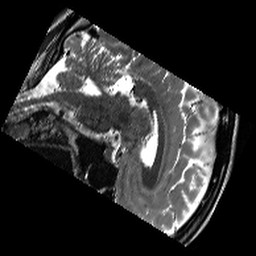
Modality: T2w
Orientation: sagittal
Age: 27
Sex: female